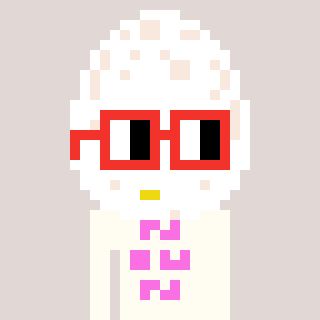
a pixel art character with square red glasses, a egg-shaped head and a grayscale-colored body on a warm background